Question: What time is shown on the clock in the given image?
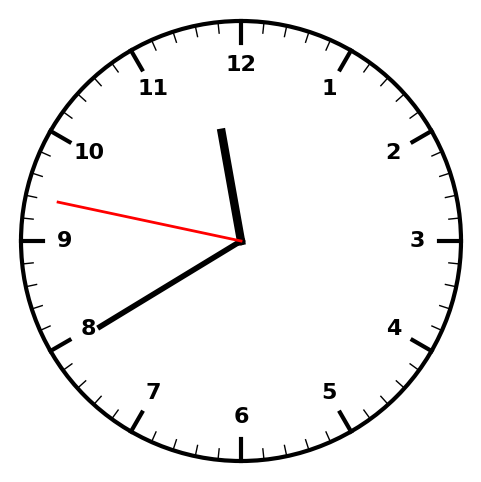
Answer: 11:39:47